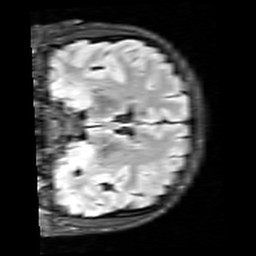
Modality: FLAIR
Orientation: coronal
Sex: female
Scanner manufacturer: siemens
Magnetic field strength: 3 T
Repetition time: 10 s
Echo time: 0.09 s